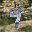
Label: 9